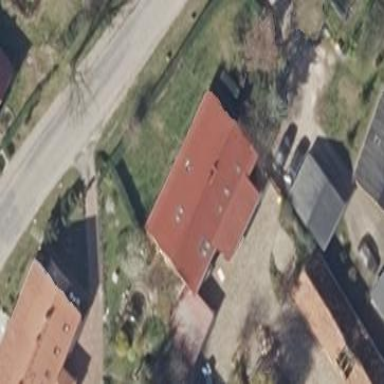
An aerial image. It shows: Building with gabled roof.